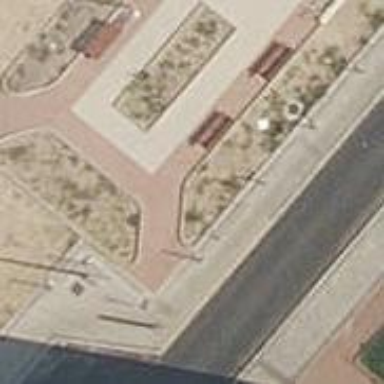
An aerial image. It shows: Bus stop with platform for public transport.